Question: The intro is a bit lengthy, so please bear with me. :)
I am writing a simple regex-based parser for a large source file written in assembler. Most of these instructions are just moving, adding, subtracting and jumping around, but it's a pretty large file which I need to port to two different languages and I am too lazy to do it manually. That's the requirement and I can't do much 'bout it (so please don't answer stuff like "why don't you simply use ANTLR").
So, after I do some preprocessing (I already did this part: replaced defines and macros and stripped redundant whitespace and comments), I now basically have to read the file line by line and parse one or potentially more lines into "intermediate" instructions, which I will then use to generate more or less 1-to-1 equivalent (using actual integer arithmetics and a bunch of GOTOs).
So, presuming that I can have all these different addressing modes:

I can go two different ways:
1. Have a single MOV regex which will handle all these cases, or
2. Have multiple MOV regexes, on for each instruction type. The problem with this approach is that I would have to design each regex pretty carefully to avoid any ambiguity. AND it seems there would be lots of duplicates since source and destination operands share many of the addressing modes.
My question is: If I have a single regex for all instructions, how should I specify my groups and captures to be able to simply differentiate between different modes?
Or do I simply catch everything and then process the source/destination address after the initial match?
E.g. a rather simple match-all regex would be:
'''
^MOV\s+(?<dest>[^\s,]+)[\s,]*(?<src>[^\s,]+)$
'''
(Split into multiple lines with comments):
'''
^MOV (?#instruction)
\s+ (?#some whitespace)
(?<dest>[^\s,]+) (?#match everything except whitespace and comma)
\s*,\s* (?#match comma, allow some whitespace)
(?<src>[^\s,]+) (?#match everything except whitespace and comma)$
'''
So, I can certainly do this and then process 'dest' and 'src' groups separately. But would it be better to create a nasty complex regex to match all cases from the table below? In that case I am not sure how I would interpret these captures to understand what addressing mode was matched.
I am using C#, if that makes any difference.
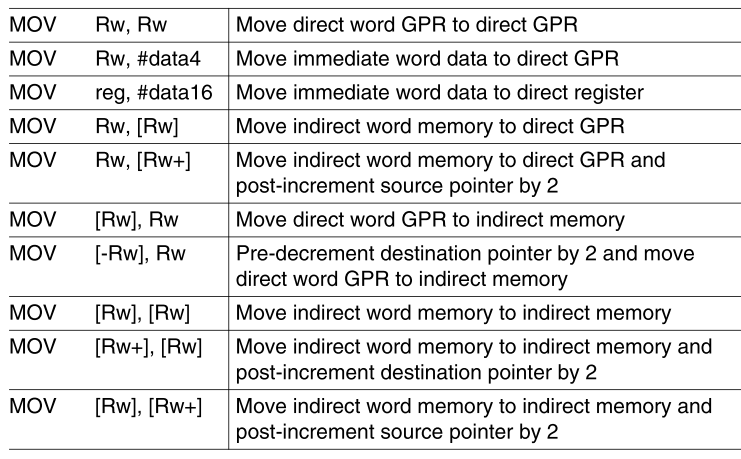
Answer: You are discovering what happens when you attempt to bring a lexer to a parser's job. Much of your difficulty I think is in trying to do too much with the regexes.
And yes, I'm going to suggest a parser like ANTLR or equivalent.
If you went that route, you'd write a whole lot of little regexps to identify tokens ("MOV", "#", "[", ...) and then you'd write a grammar that defined how these compose into instructions. If nothing else, this makes it a lot easier to simply write the parsing part.
You can see what an assembler code this <URL>. This was pretty straightforward to write, and there was no agony about trying to write the One Regex to Rule them All. [I did that example in an evening, and used it parse a rather large set of sources].
You were unclear on what "port" meant. Presumably you are going to another assembler syntax, if not another machine architecture. To do that well, you'll need access to various instruction parts (which a single regex for all possible MOV instructions won't give you). Here is the beauty of parsing and producing trees: all those parts are exposed to you, embedded in the structure in which they belong. You can even generate single instructions from multiple assembly language statements, because the tree holds the entire program. (Rather large doesn't mean much in terms of tree size on systems with a gigabyte of RAM).